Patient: sex M, age 67
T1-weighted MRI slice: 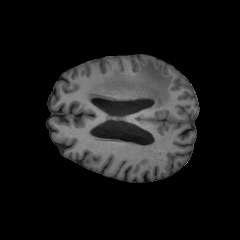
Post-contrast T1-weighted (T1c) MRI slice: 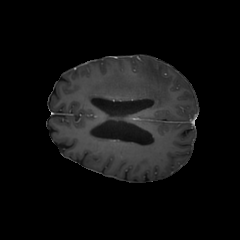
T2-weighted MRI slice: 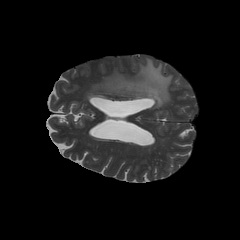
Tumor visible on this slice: yes
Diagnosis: Glioblastoma, IDH-wildtype
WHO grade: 4